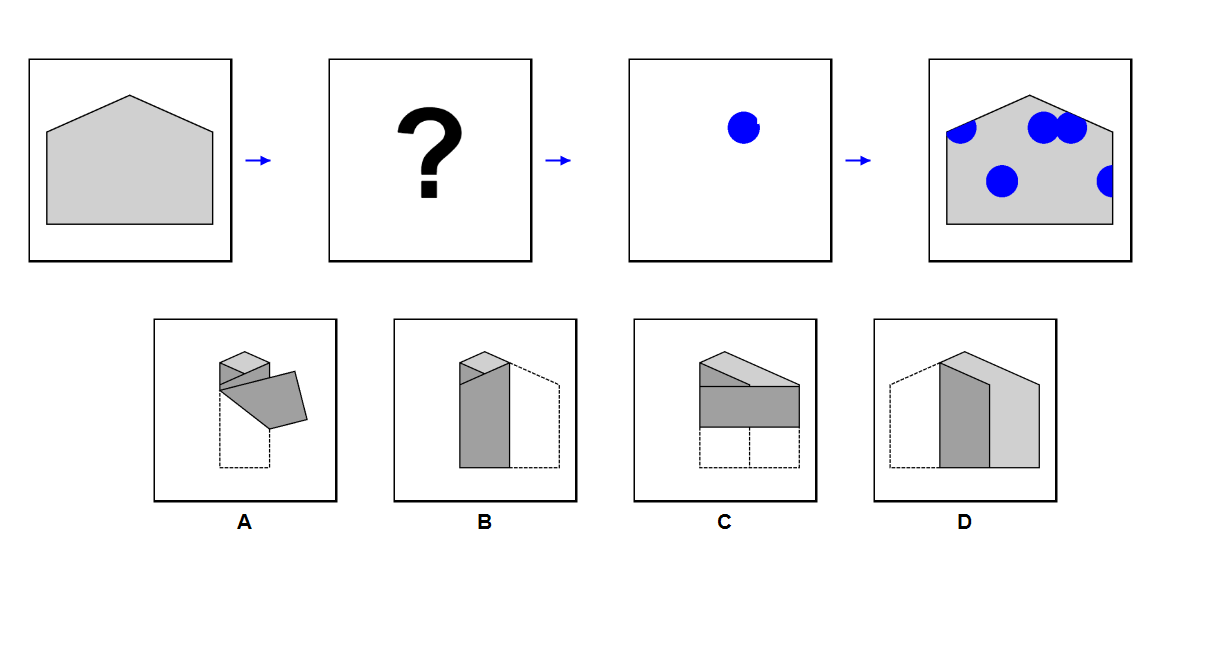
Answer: C